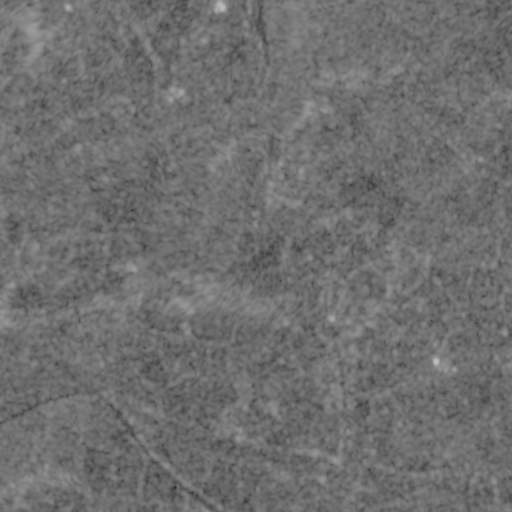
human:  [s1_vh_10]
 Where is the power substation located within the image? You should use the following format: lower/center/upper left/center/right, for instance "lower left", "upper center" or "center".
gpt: The power substation is located in the lower center of the image.
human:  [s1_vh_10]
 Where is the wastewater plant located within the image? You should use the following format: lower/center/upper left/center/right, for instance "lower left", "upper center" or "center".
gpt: The wastewater plant is located in the lower right of the image.
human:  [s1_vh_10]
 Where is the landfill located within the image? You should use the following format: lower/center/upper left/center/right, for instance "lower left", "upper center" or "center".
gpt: There is no landfill in the image.

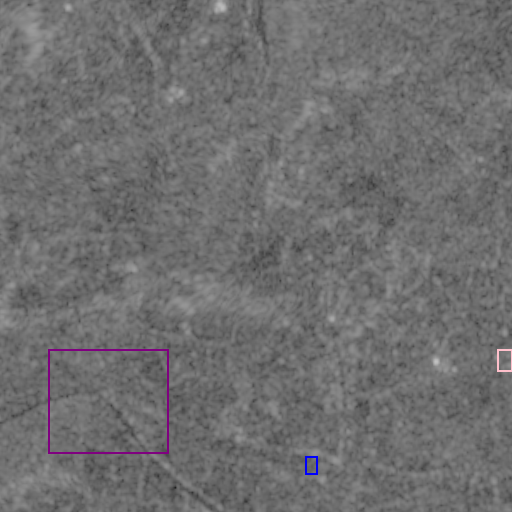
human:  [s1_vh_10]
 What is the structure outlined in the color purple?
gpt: The structure outlined in purple is a crop field.
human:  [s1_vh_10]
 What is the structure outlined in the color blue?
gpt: The structure outlined in blue is a park.
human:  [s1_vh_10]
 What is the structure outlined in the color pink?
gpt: The structure outlined in pink is a wastewater plant.
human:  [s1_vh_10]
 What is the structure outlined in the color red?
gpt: There is no red outline.